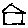
Label: house